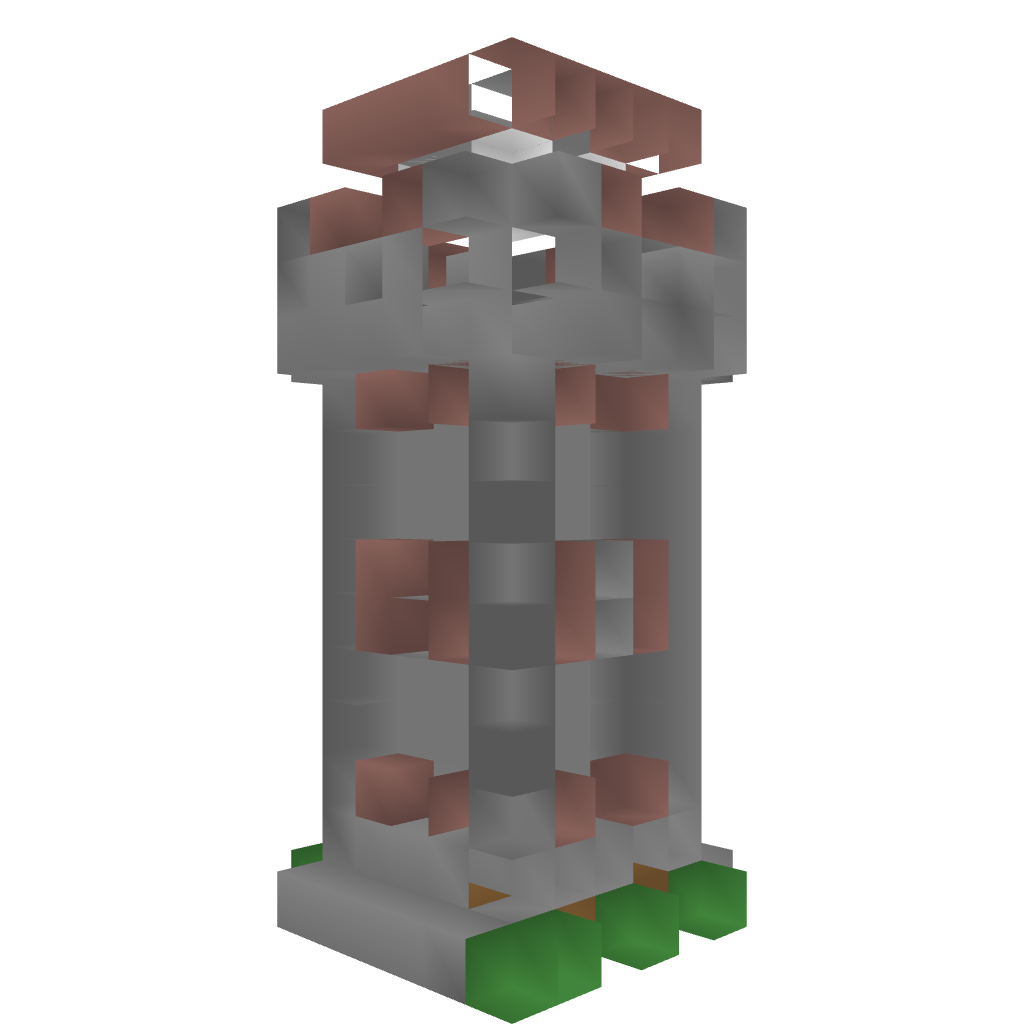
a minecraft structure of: Stone Tower 1.5 good quality